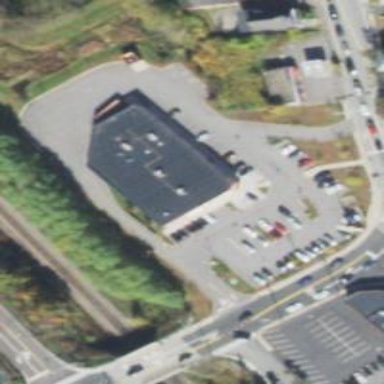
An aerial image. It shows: Pharmacy providing healthcare services.